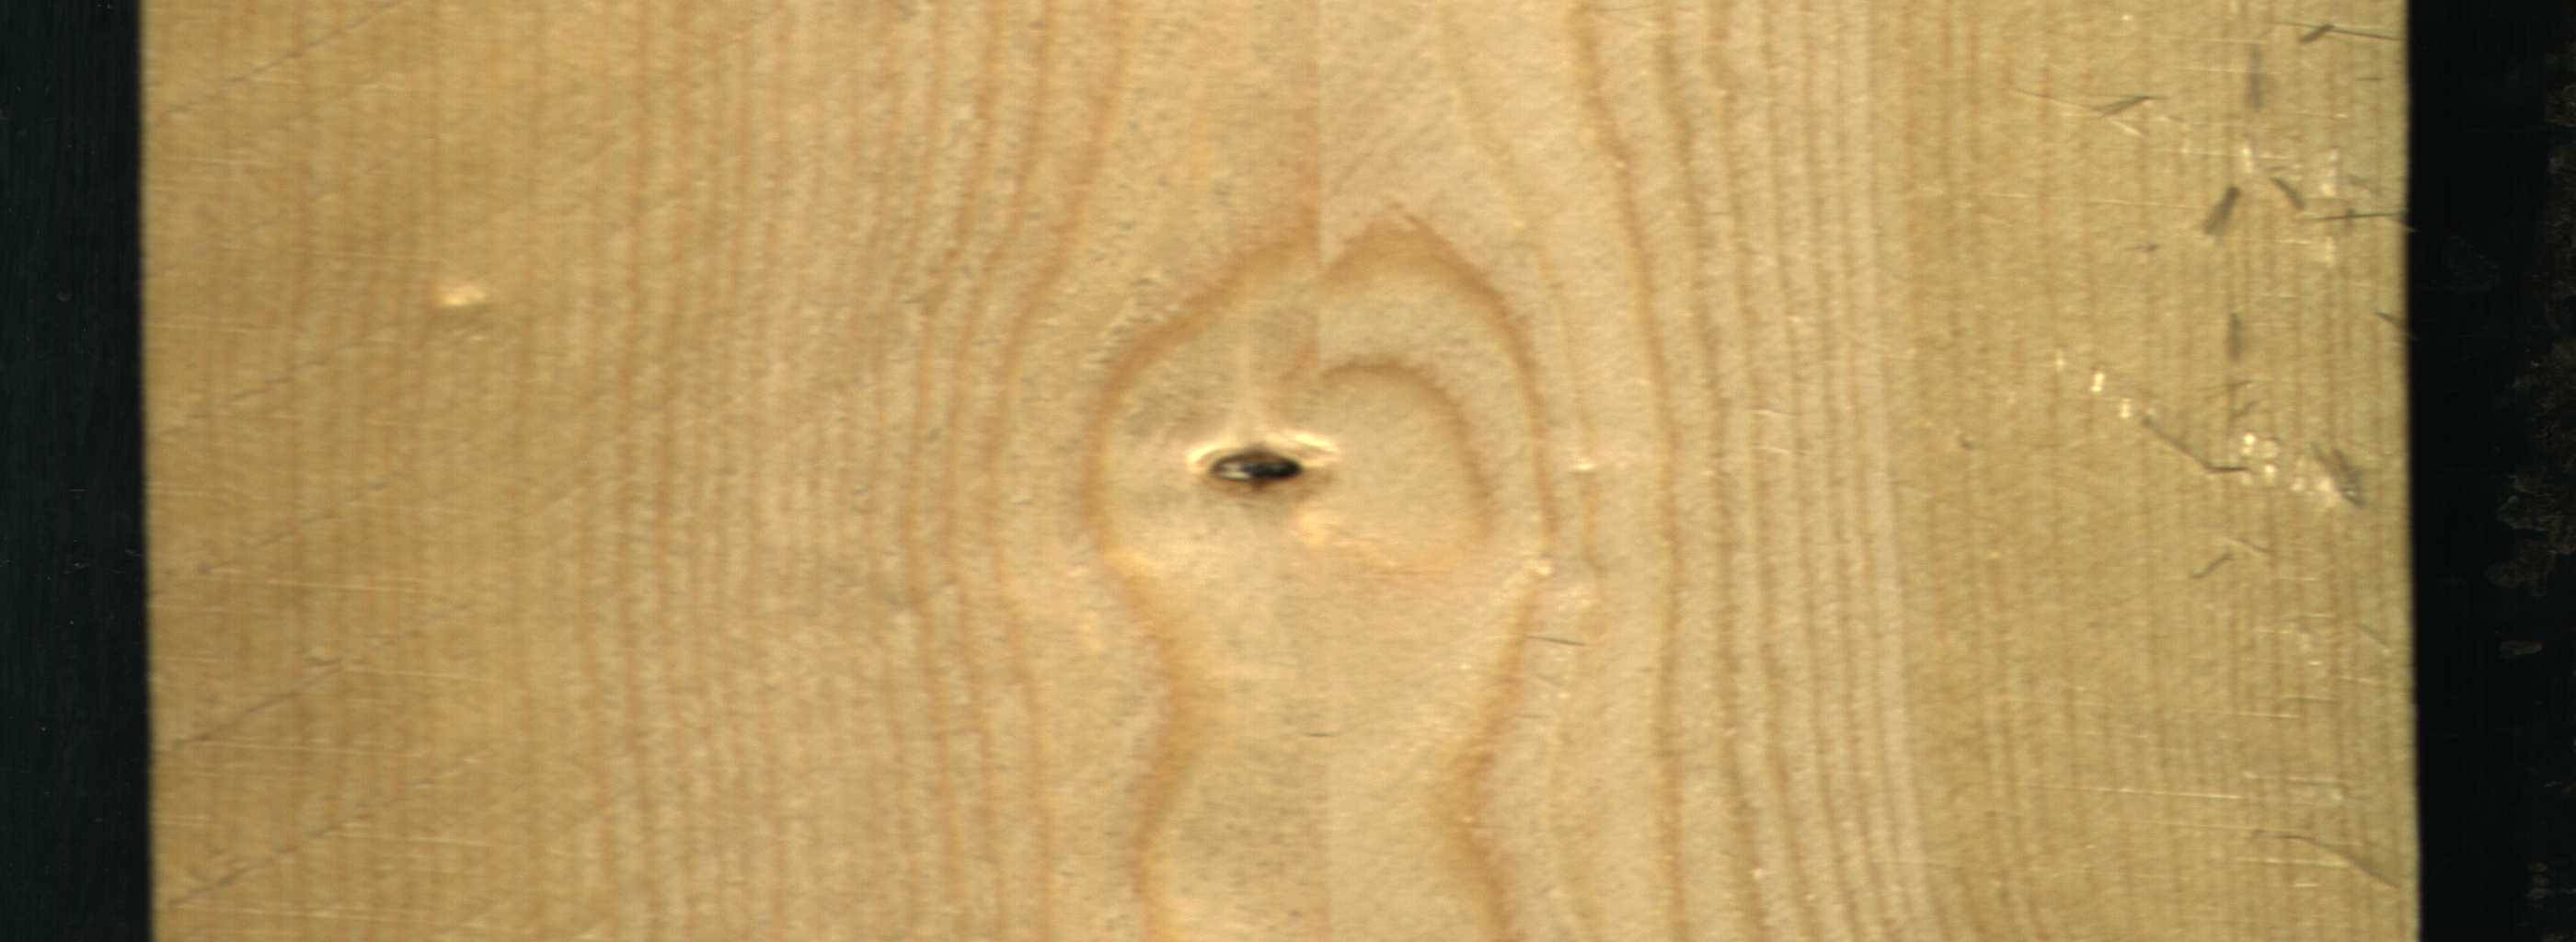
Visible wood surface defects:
Dead_Knot